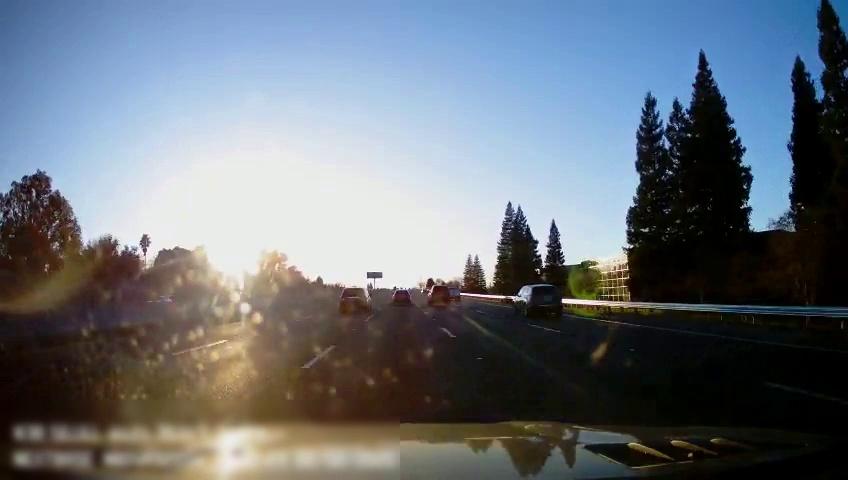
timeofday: Day
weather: Sunny
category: Drivable Space
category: Vehicles | Car
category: Vehicles | Truck
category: Vehicles | SUV
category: Vehicles | SUV
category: Vehicles | Car
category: Vehicles | SUV
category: Lanes | Alternate Lane
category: Lanes | Alternate Lane
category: Lanes | Current Lane
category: Lanes | Current Lane
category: Lanes | Alternate Lane
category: Lanes | Alternate Lane
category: Traffic | Signs